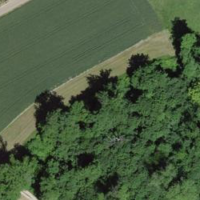
EUNIS habitat code: 41
Species observed at this site:
Cyperus esculentus